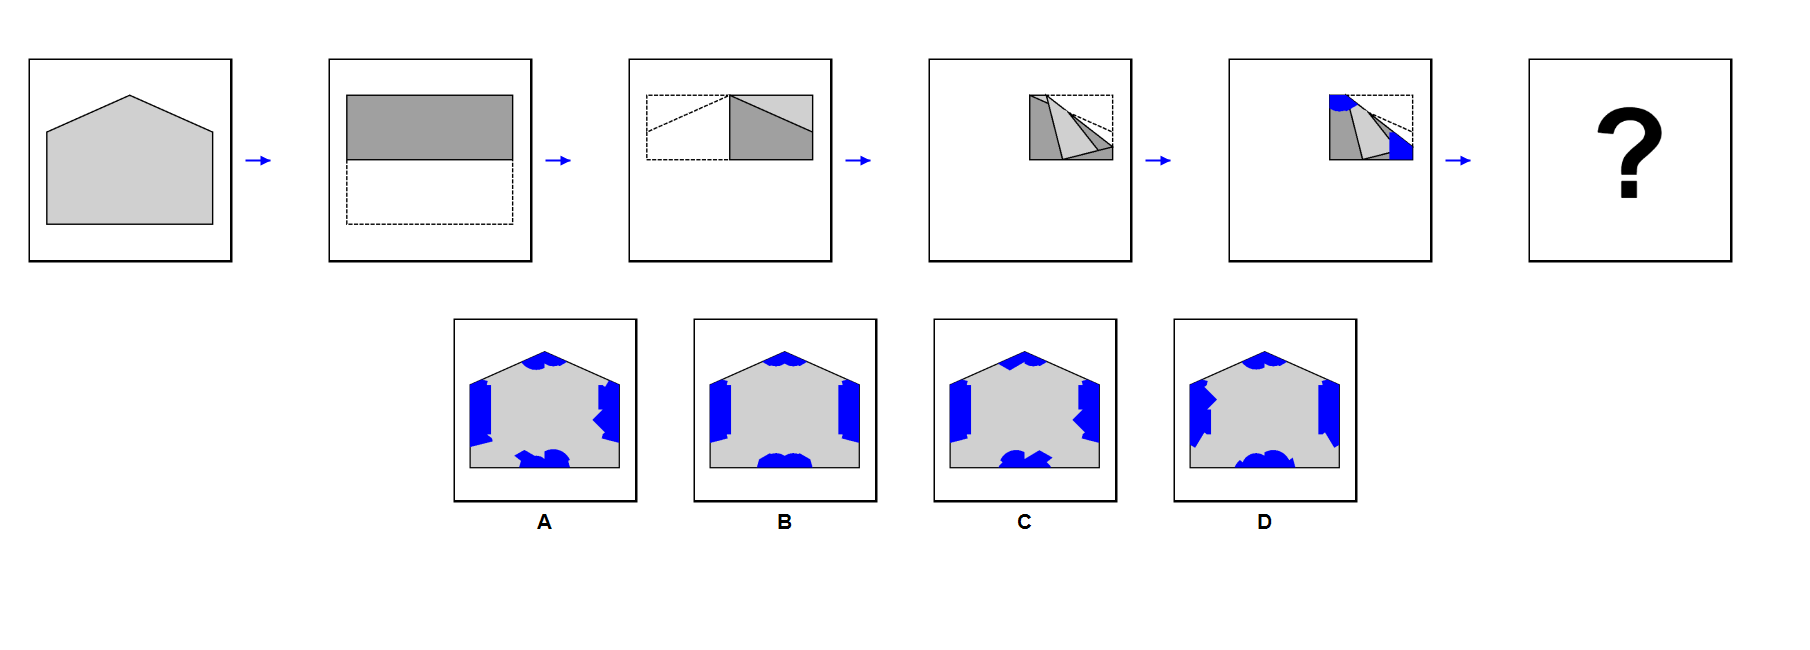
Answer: B